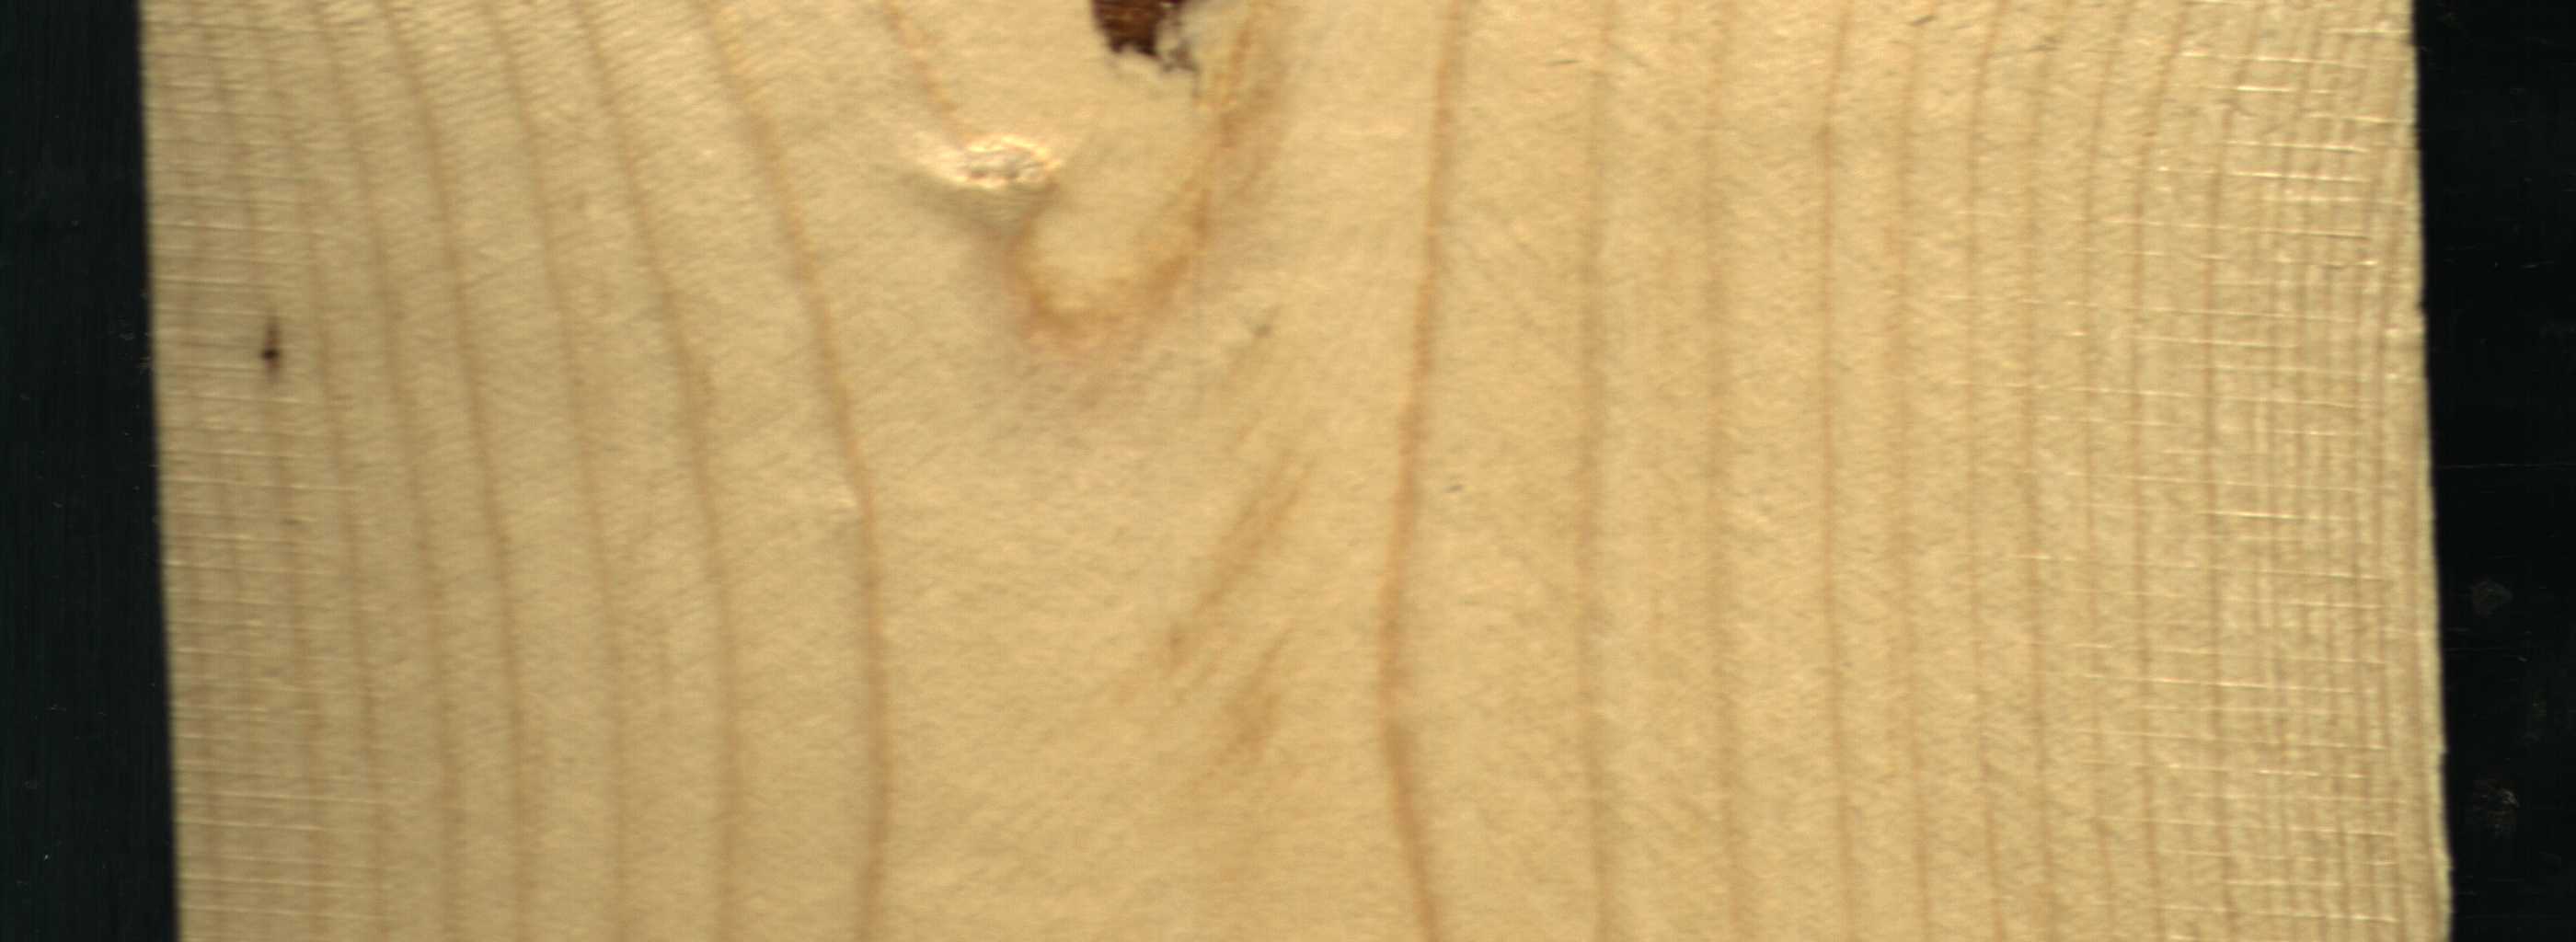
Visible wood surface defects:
resin